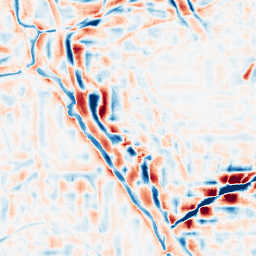
Category: wavelet
Decomposition family: wavelet_reverse_biorthogonal
Decomposition parameters: wavelet: rbio4.4
level: 4
Upsampling method: regularized
Upsampling parameters: scale: 4
lambda_reg: 0.001
Upsampling scale: 4